Question: I am desperately looking for a cause of crashes in my Qt-based Application.
After some observation I've detected, that alone opening a QFileDialog, which is standard windows file dialog, even without selecting any file, causes the application to crash after some minutes. It doesn't happen on all machines.
I've opened my application in dependency walker and the profiling revealed, that opening of file dialog loads tons of DLLs, which I don't need in my application - all the tools which hooked in windows shell. Among the others - TortoiseSVN, which even makes depends to freeze.
Is it possible in an application context to prevent other DLLs like codecs or shell-hooks to be loaded?
Is it at least possible to create a QFileDialog without loading all the tool hooked in windows?

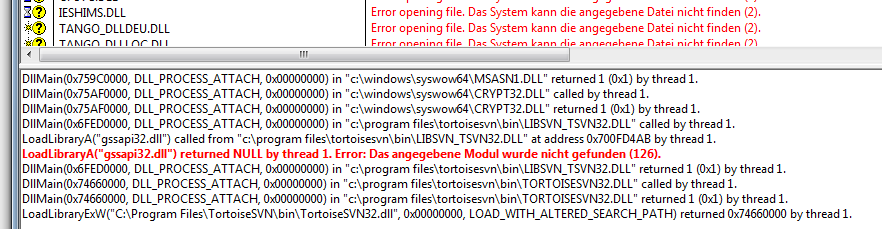
Answer: This is definitely possible, but it's not trivial. What you have to do is insert an API hook on 'LoadLibrary' (and/or the Native API equivalent.) When your hook is called, you can examine the DLL filename and decide whether you want to pass it along to the real 'LoadLibrary' or return an error.
A couple places to find more info on API hooks:
- <URL>
Now all of that said, for your specific situation you may be better off just changing your TortoiseSVN settings. If you set the include/exclude paths in Tortoise to only look at directories on your computer that contain SVN repos, I bet this freeze will go away as long as you avoid those directories.